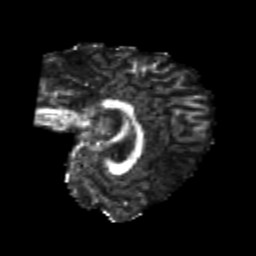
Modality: FA
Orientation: sagittal
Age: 20
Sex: female
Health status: healthy
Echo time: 0.074 s